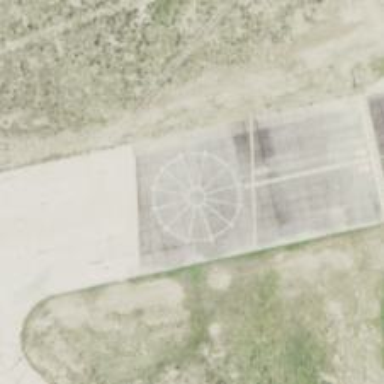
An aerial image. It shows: Compass rose at the airport.